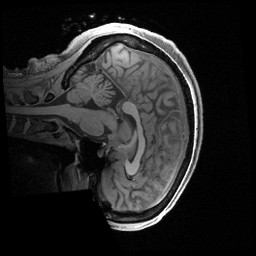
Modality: T1w
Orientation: sagittal
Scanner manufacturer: siemens
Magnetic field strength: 3 T
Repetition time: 2.4 s
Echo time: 0.00222 s